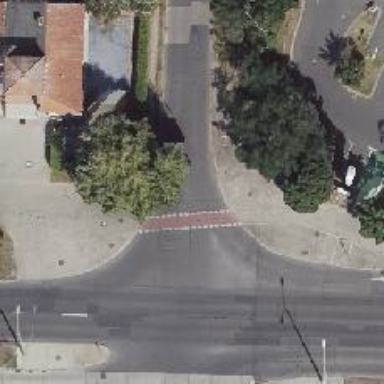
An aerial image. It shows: Road with "give way" sign.